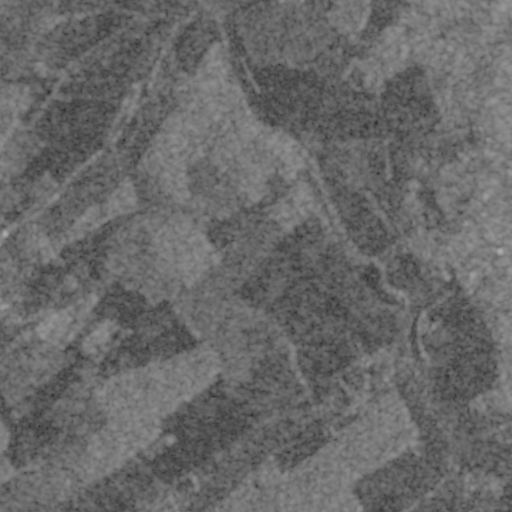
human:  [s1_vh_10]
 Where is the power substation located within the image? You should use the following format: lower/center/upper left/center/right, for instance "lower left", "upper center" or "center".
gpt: The power substation is located in the center right of the image.
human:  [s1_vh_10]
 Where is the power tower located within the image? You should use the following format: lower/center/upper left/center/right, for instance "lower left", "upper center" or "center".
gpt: The power tower is located in the lower left of the image.
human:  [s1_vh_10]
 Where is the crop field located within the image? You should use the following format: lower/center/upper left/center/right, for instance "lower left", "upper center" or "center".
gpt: There is no crop field in the image.

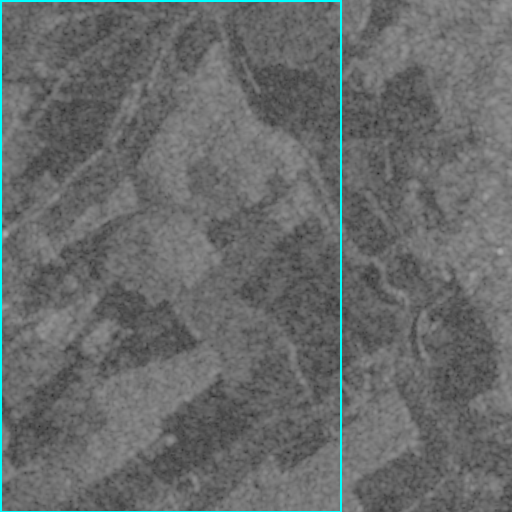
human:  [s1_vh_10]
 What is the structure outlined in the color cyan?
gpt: The structure outlined in cyan is a crop field.
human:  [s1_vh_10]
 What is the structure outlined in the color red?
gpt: There is no red outline.